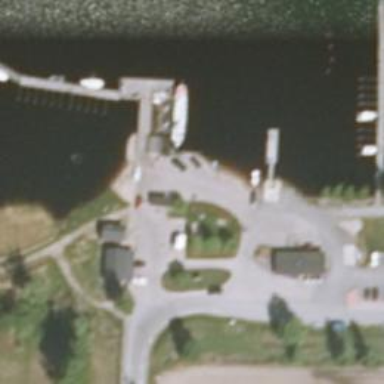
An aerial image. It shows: Slipway on leisure land.